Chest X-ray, PA view. Patient: 14 years old, sex M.
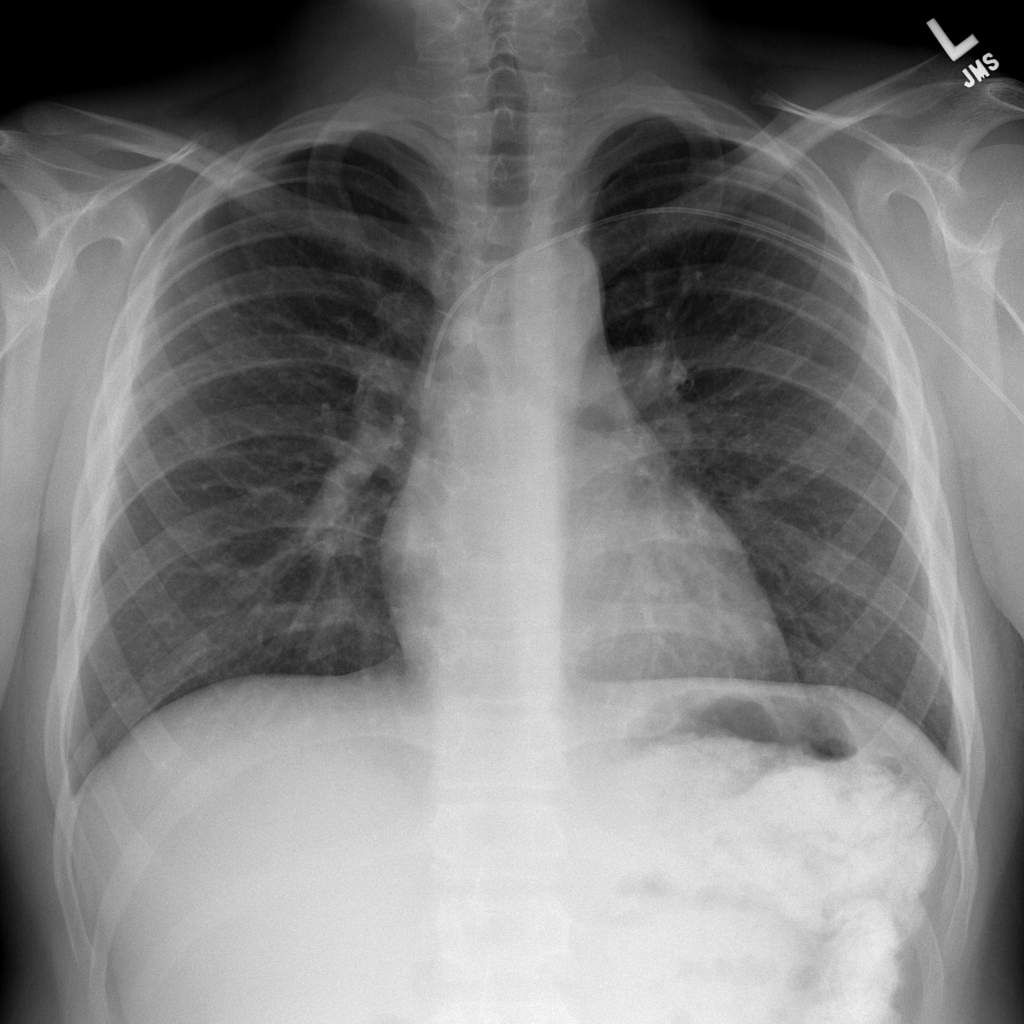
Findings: No Finding